Field crop: maize
Growth stage: 2
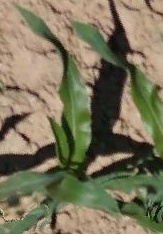
Species: maize